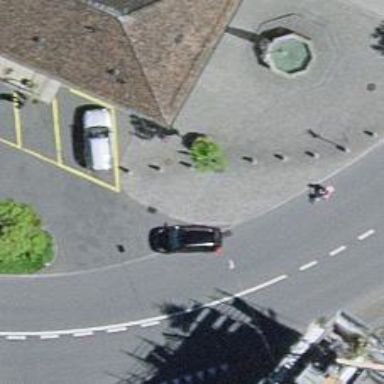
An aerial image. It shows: Taxi stand.